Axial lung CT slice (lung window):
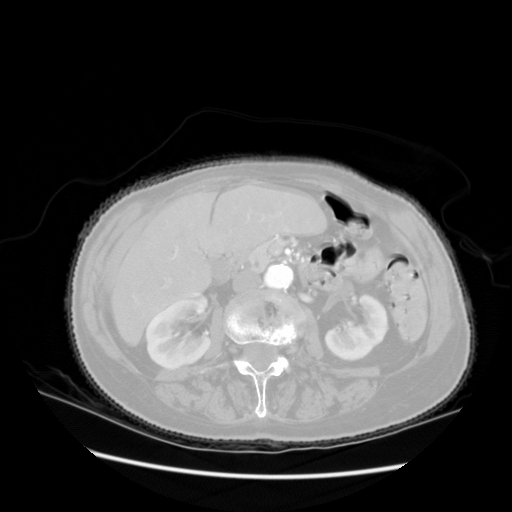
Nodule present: no